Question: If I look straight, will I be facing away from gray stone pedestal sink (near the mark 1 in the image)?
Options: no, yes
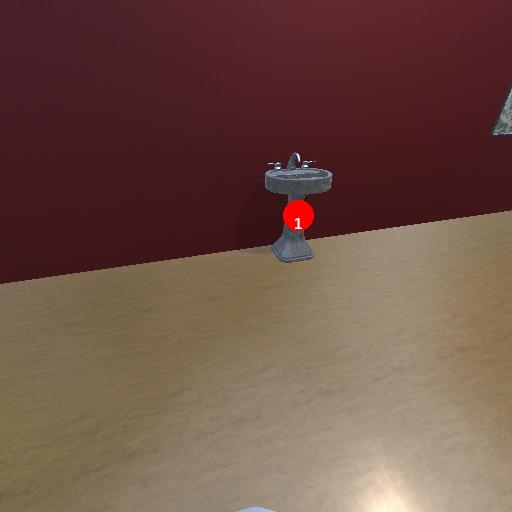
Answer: no